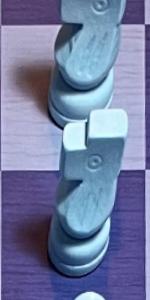
Label: Knight_White